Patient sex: M
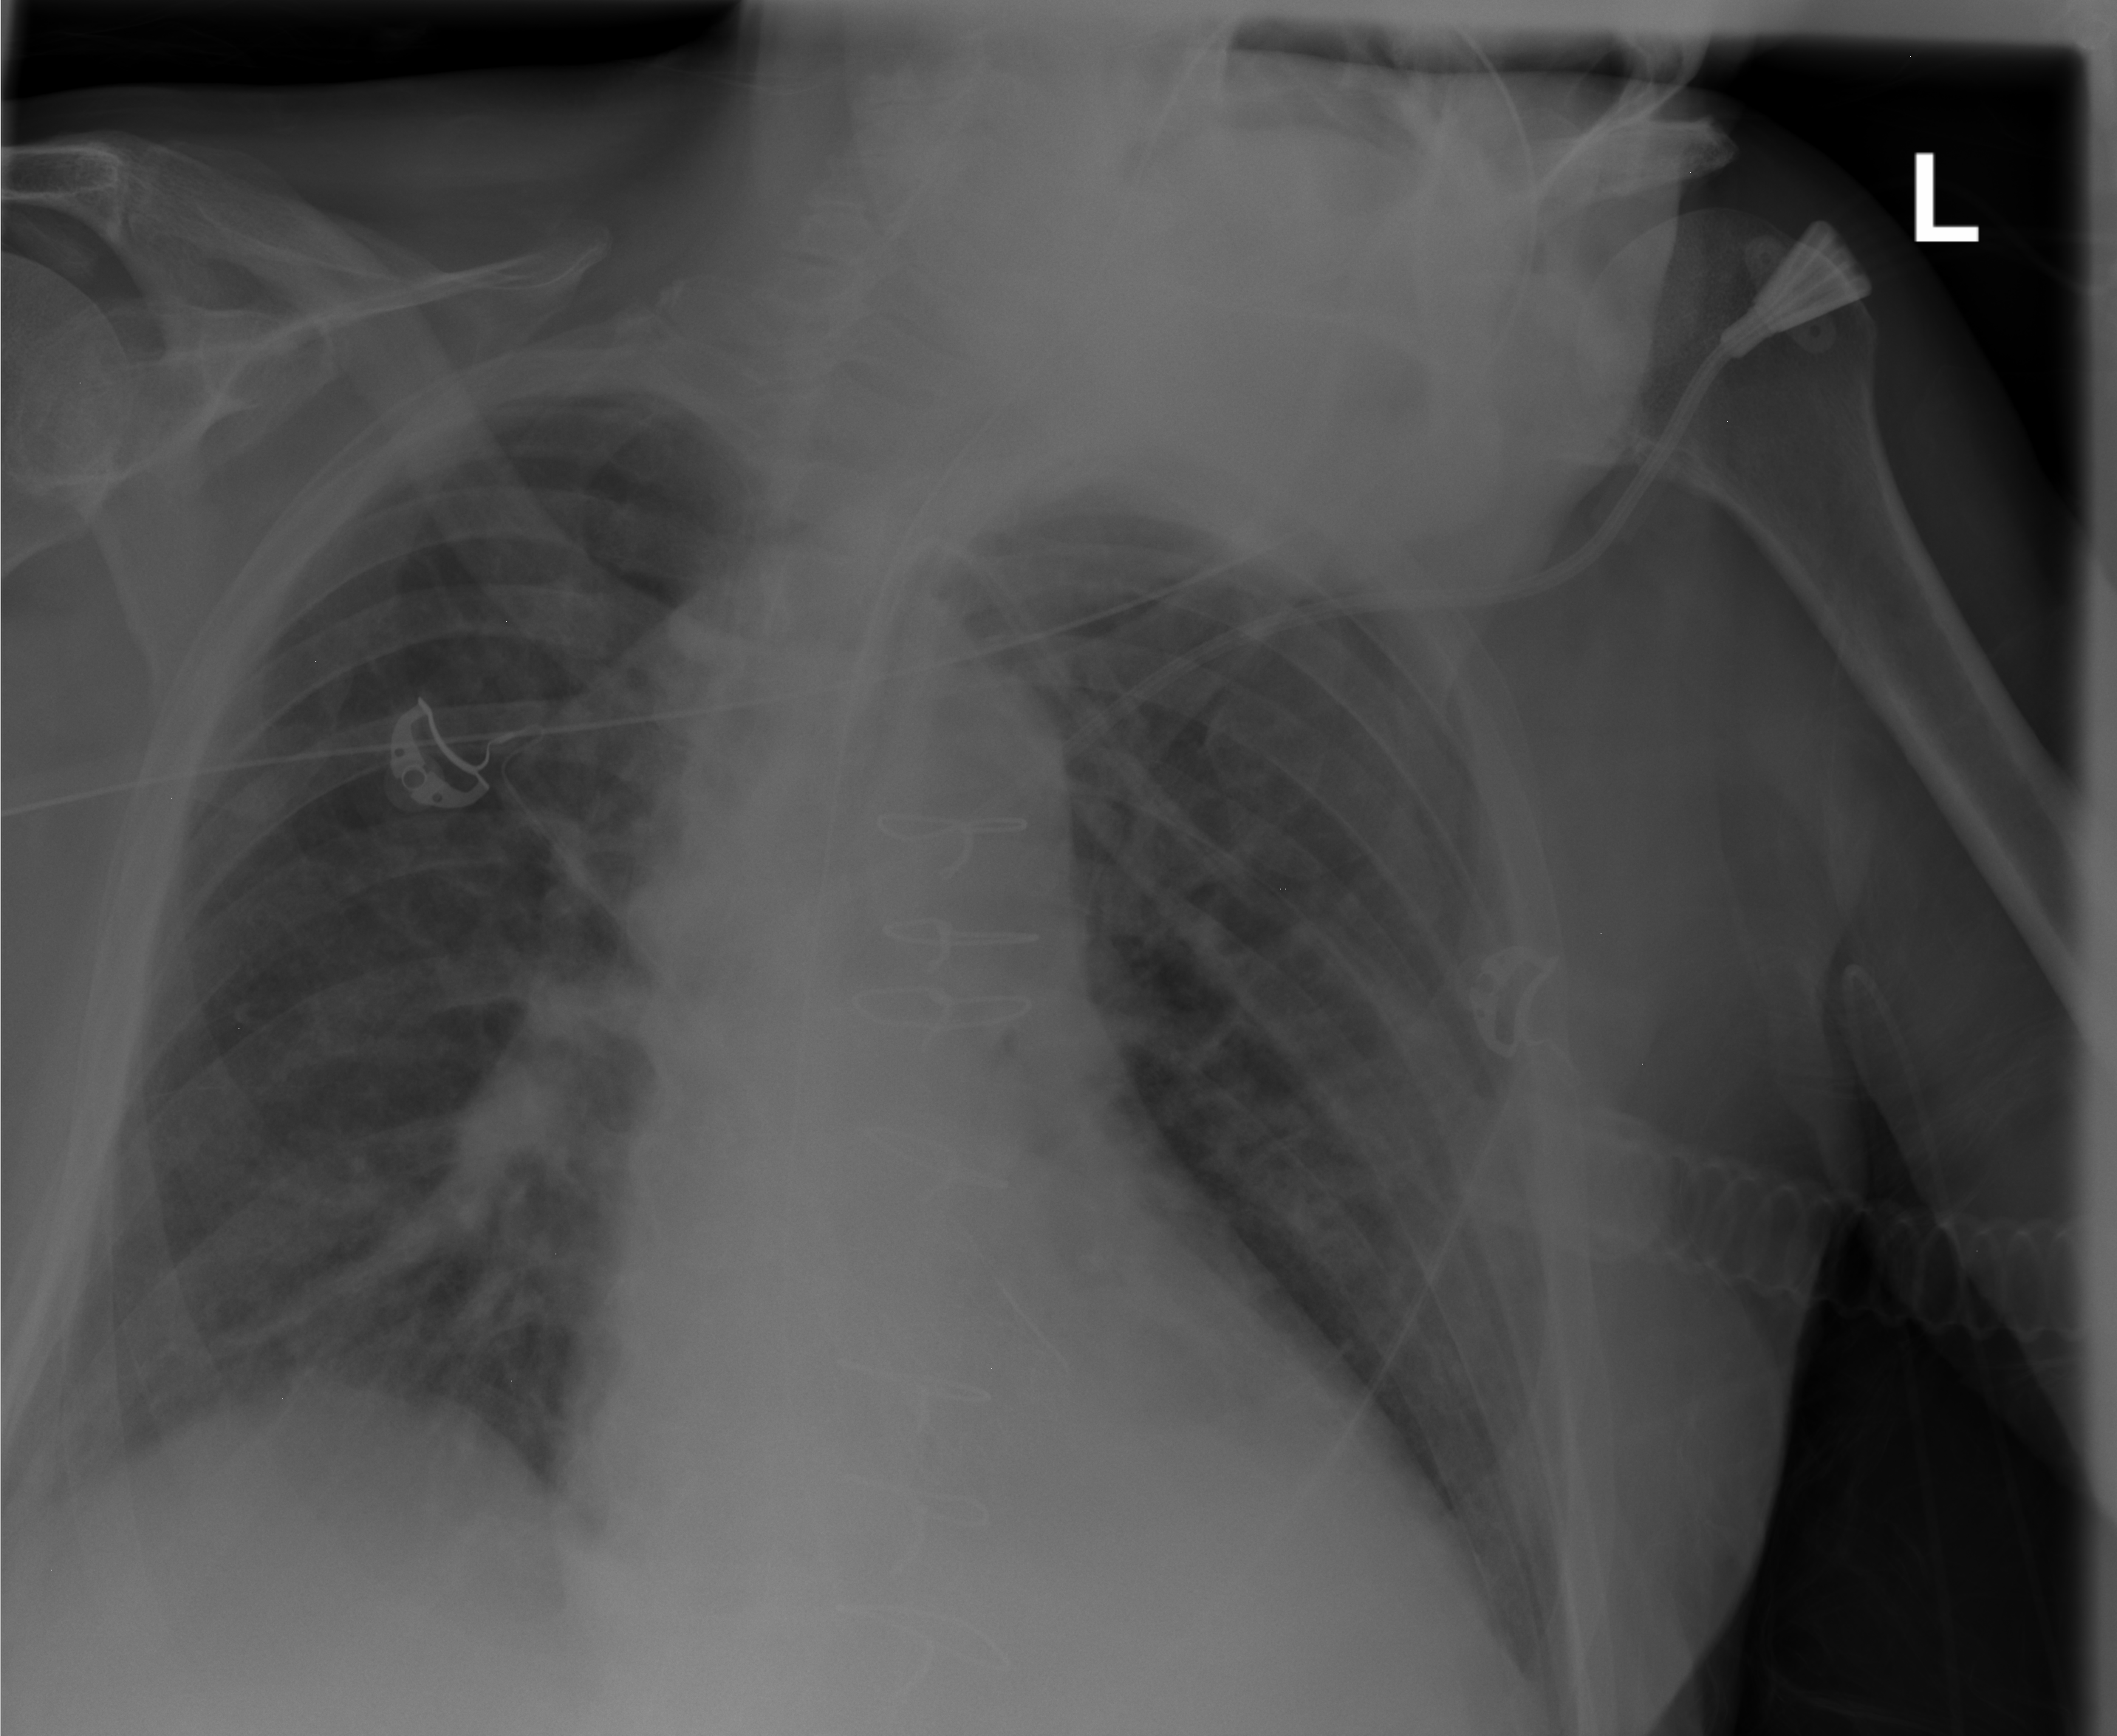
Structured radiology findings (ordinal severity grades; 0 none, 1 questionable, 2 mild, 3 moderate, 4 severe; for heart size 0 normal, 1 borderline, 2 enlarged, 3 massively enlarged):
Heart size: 2
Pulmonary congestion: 2
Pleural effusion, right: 2
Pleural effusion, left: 1
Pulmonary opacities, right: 2
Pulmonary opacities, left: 2
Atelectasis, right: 2
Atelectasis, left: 2